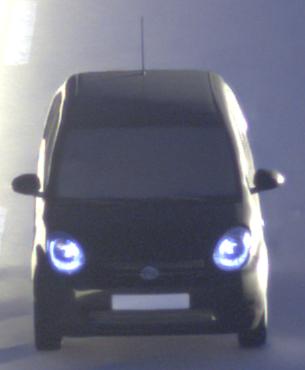
Make: Toyota
Model: Passo
Detailed model: Toyota Passo X Yururi
Model produced from: 2010
Model produced until: 2016
Doors: 5
Color: black
Road condition: dry road
Daytime: sunrise or sunset
Contrast: high contrast